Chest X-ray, PA view. Patient: 55 years old, sex M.
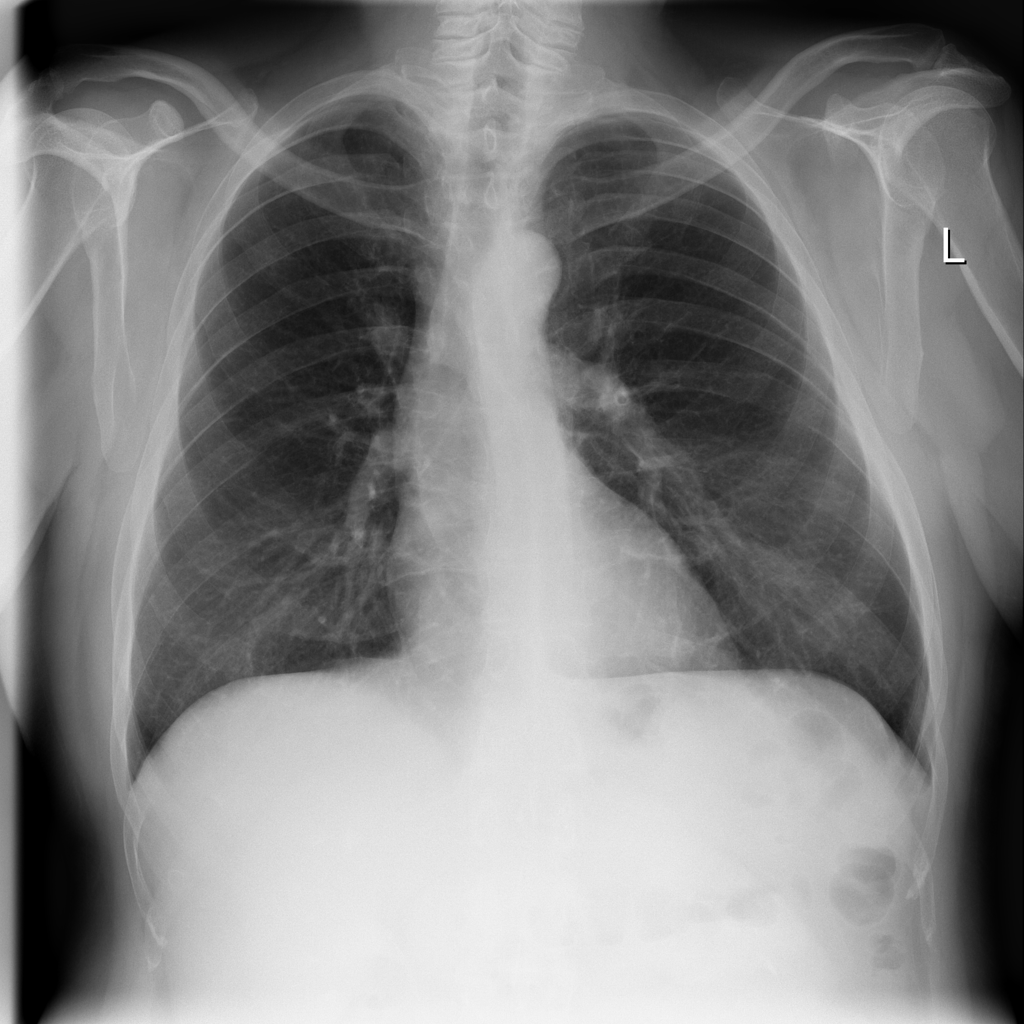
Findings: No Finding